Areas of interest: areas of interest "Nanjing West Flower Market"
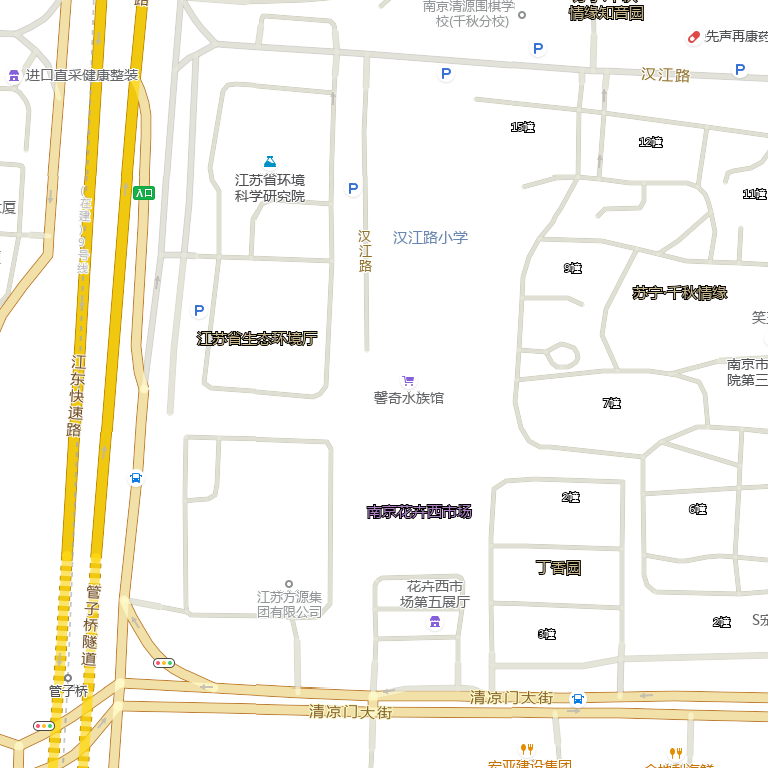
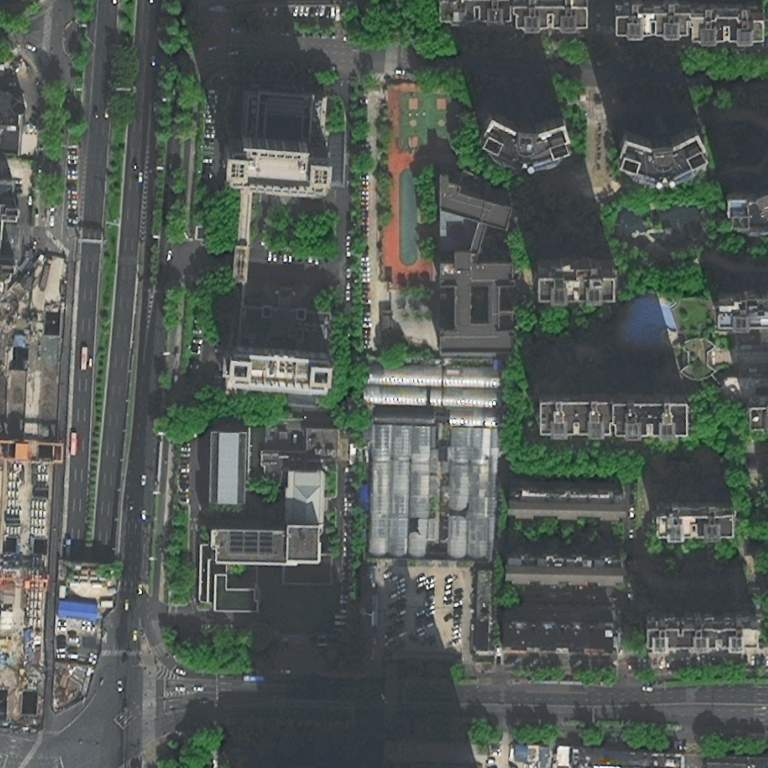